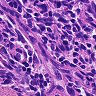
Metastatic tissue present: no